Current action and preconditions to check: trajectory_clear

Your task: For each precondition in the list above, predict whether it will hold at this action.

Consider the current scene as observed from the mobile robot's camera, and analyze the predicted future states of all dynamic agents (e.g., people, animals, vehicles, or any moving entities) within the NEXT SECOND.

IMPORTANT: Only answer "very likely" if you are absolutely certain—based on strong, clear evidence—that a dynamic agent will violate the precondition in the predicted future state. Do NOT answer "very likely" for unlikely, ambiguous, or low-probability risks.

Ask yourself for each precondition: Is there a high probability, with clear and convincing evidence, that the predicted future states of any dynamic agent will interfere with the predicted future state of the currently executing action within the NEXT SECOND, causing that precondition to fail?

Assess the risk level based on these predictions. Use "likely" or "very likely" if motions create a clear risk of interference.

Use "neutral" or "improbable" if agents are nearby but their predicted paths are clearly diverging or non-conflicting.

Failure Risk Categories: "very improbable", "improbable", "neutral", "likely", "very likely"

Answer Format: Output ONLY the probability_of_failure value from these categories: "very improbable", "improbable", "neutral", "likely", "very likely"

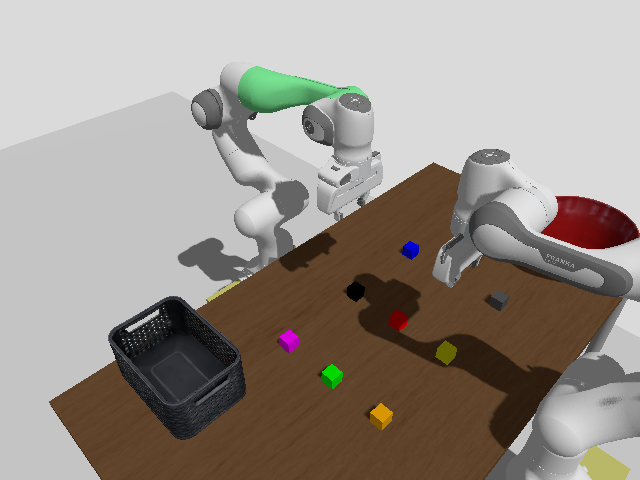

Answer: improbable